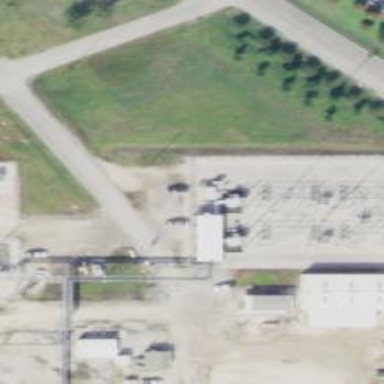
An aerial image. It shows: Power substation enclosed by fence.